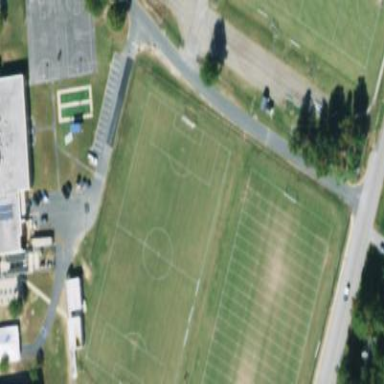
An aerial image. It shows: Grassy pitch for various sports activities.